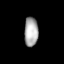
Tissue: lung
Cell type: Myeloid cells
Senescence score: 0.5839
Nuclear area (px): 400
Mean DAPI intensity: 169.357